Question: I started using Php runtime for hosting my wordpress blog on Google app engine.
I have a bit of confusions over the "Overview" chart that I am seeing.
According to "Running Wordpress guide", the cron job is getting triggered every 2 hours. But I haven't finished the migrations yet so I removed that scheduler to save money. Nobody knows my Google App engine URL.
As you can see "APIs" chart, there is no more requests.
But in "App engine" chart, "Cloud SQL" chart and "Read/Write operations" chart, you can still see some activities that happens regularly. Is there any scheduler or back-end job (except the 2 hours cron job that I disabled already) that makes those requests?
Google costs me around USD 1.* after setting up about four days ago.

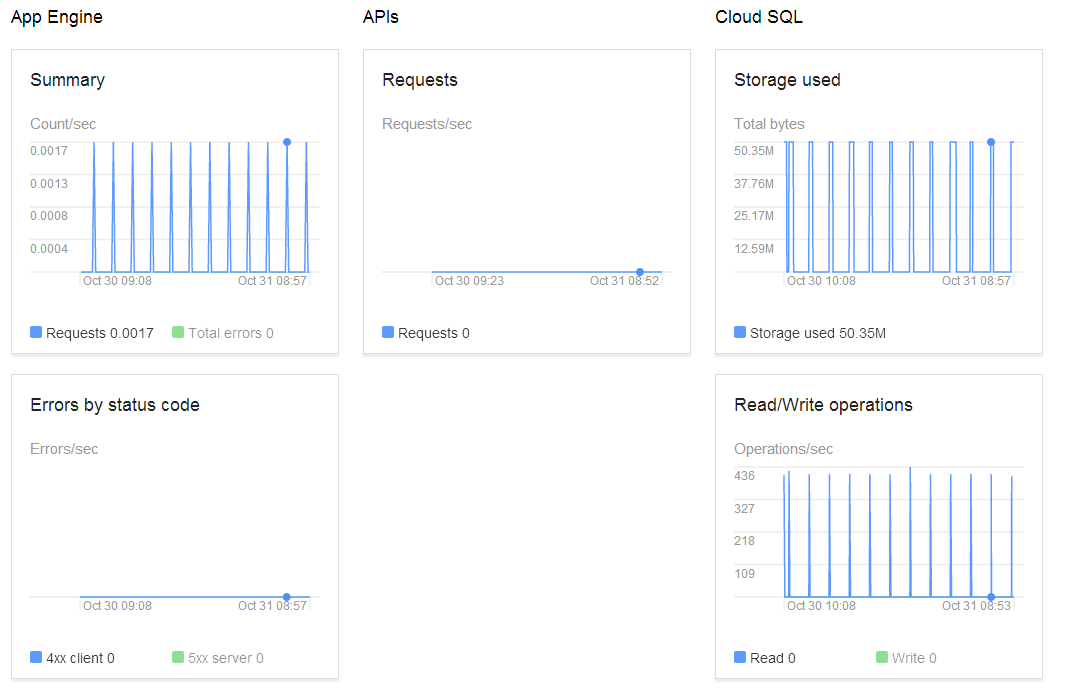
Answer: What does the App Engine logs say?